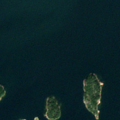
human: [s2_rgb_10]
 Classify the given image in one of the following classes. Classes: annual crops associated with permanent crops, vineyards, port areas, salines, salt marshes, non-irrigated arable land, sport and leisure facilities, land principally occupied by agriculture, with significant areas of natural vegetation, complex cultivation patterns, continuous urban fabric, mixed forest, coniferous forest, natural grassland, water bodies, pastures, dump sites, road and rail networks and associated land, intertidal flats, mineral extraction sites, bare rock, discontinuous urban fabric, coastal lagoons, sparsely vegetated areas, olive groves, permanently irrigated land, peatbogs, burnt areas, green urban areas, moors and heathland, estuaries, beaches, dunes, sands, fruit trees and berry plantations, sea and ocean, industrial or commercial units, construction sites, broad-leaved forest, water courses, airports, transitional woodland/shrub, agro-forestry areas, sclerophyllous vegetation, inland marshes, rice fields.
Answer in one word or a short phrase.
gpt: sea and ocean